Question: I'm new to HTML, I have a part of code that generate a label, it works fine but I do habe a problem with the label size,'<label for="voltage-amount;">V</label>' I tried to use 'display:inline-block' like :
'''
'<label for="voltage-amount;"display:inline-block>V</label>'
'''
but it didn't change anything, here is the code that I'm working on:
'''
<div id="voltage-box" class="box">
<p>voltage limit:</p>
<input name="aoutu" type="text" id="voltage-amount" class="slicknumber" value="<%= format("%0.3f",channel.valueor 0)%>"/>
<label for="voltage-amount;">V</label><div id="voltage"></div>
</div>
'''
an idea how can I do this, thanks !
thanks for your helps here is what I've done now :
'''
<div id="voltage-box" class="box">
<p>voltage limit:</p>
<input name="aoutu" type="text" id="voltage-amount" class="slicknumber" value="<%= format("%0.3f",channel.aoutu or 0)%>"/>
<label for="voltage-amount" style="display:inline-block">V</label> <div id="voltage"></div>
</div>
'''
and I still don't get a "bigger" size of the label :

the label should show at the least enough please for 6 digits which's not the case ! did I do something wrong here ?
**2nd Update **
the code looks like :
'''
<input name="aoutu" type="text" id="voltage-amount" class="slicknumber" style="display: inline-block; width: 300px" value="<%= format("%0.3f",channel.aoutu or 0)%>"/>
'''
and still no change! thanks again your help
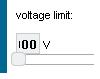
Answer: I think you wanted this one...
'''
<input name="aoutu" type="text" id="voltage-amount" class="slicknumber" style="display:inline-block" value="<%= format("%0.3f",channel.aoutu or 0)%>"/>
'''
If this is not satisfactory then you can add CSS 'width' to expand it more. Example
'''
style="display: inline-block; width: 30px"
'''